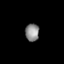
Tissue: prostate
Cell type: Epithelial cells
Senescence score: 0.2552
Nuclear area (px): 239
Mean DAPI intensity: 138.054